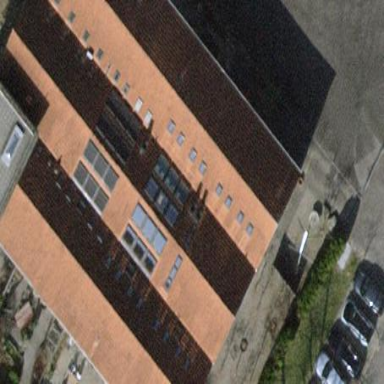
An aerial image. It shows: Terrace building.